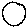
Label: circle